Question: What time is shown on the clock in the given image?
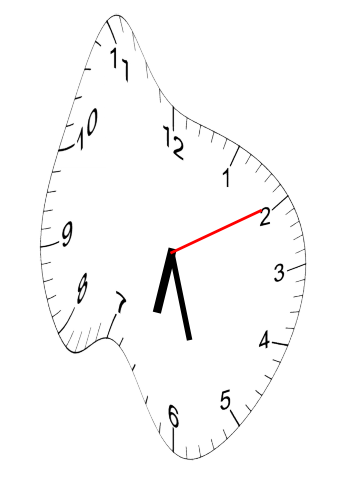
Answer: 06:27:10